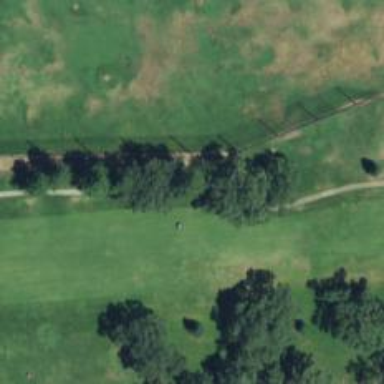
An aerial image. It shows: Service road used as golf cart path.